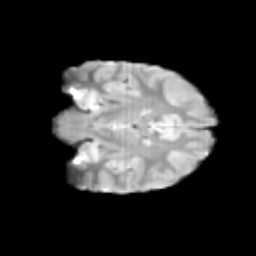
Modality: T2w
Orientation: coronal
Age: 10
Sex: male
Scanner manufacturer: siemens
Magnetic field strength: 3 T
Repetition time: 3.8 s
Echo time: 0.07 s